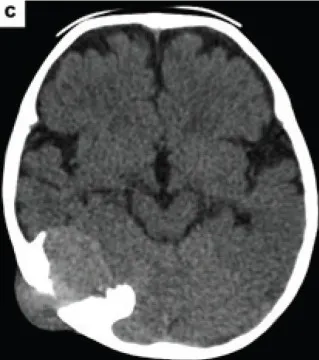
Imaging exams highlighting the injury of the patient. (C): Magnetic resonance imaging shows a highly enhancing tumour with epicentre in the right side of the posterior cranial fossa.
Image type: radiology (mri)